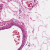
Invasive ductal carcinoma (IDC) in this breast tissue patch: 0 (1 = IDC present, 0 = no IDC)